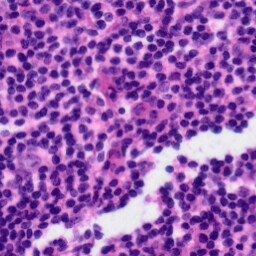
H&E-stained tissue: Tonsil